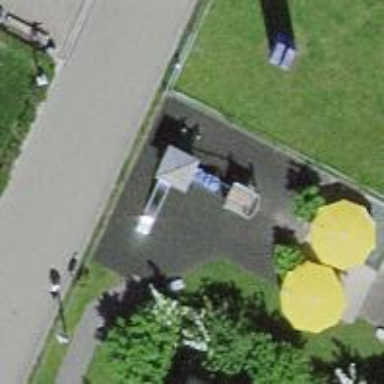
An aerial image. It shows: Playground with various play structures.